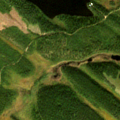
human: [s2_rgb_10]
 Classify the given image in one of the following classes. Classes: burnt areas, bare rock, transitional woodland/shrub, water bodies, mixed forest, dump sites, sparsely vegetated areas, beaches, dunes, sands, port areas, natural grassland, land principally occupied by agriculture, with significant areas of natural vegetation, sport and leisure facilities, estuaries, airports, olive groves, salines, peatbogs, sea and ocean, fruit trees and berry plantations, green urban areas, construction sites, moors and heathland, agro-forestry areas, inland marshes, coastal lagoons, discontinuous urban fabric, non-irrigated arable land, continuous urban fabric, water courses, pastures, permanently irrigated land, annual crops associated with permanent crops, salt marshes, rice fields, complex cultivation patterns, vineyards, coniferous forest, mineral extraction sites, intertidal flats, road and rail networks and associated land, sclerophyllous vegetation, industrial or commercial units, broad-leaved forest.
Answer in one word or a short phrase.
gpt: coniferous forest, transitional woodland/shrub, water bodies